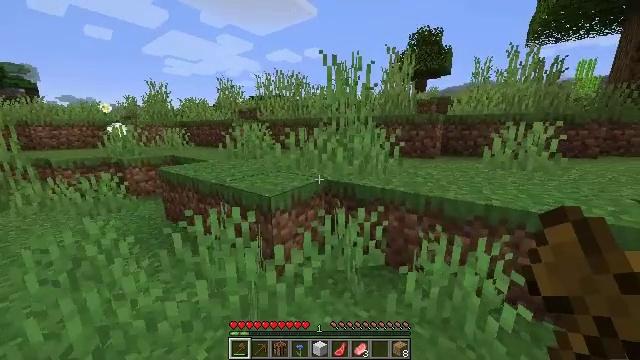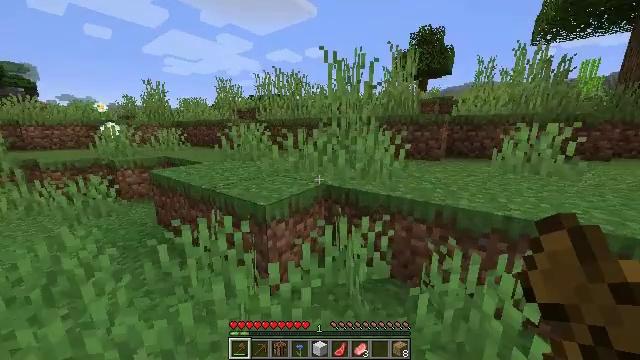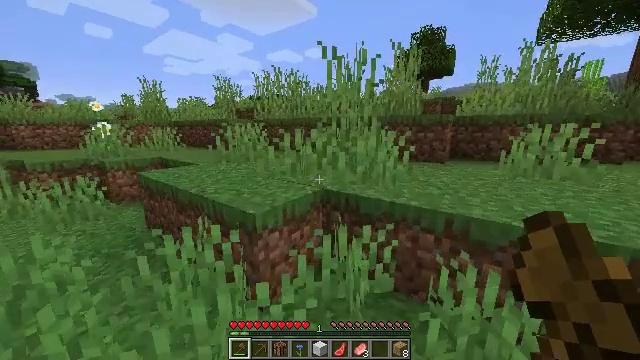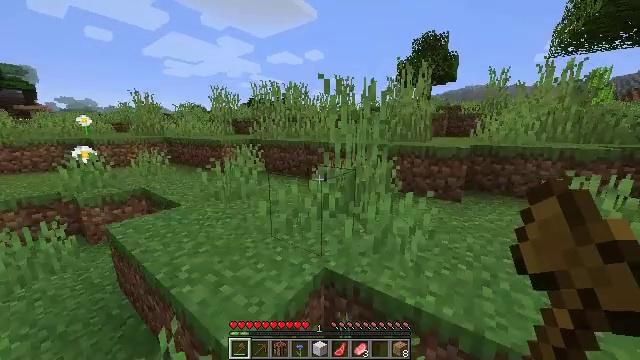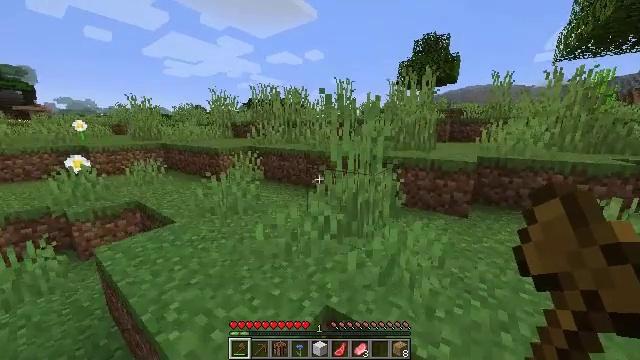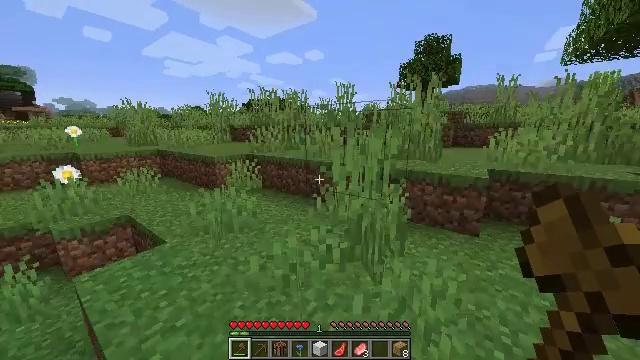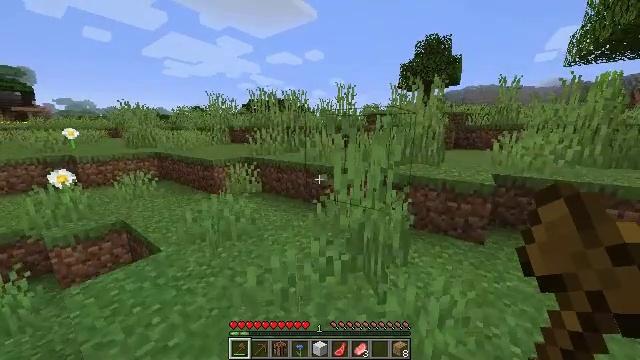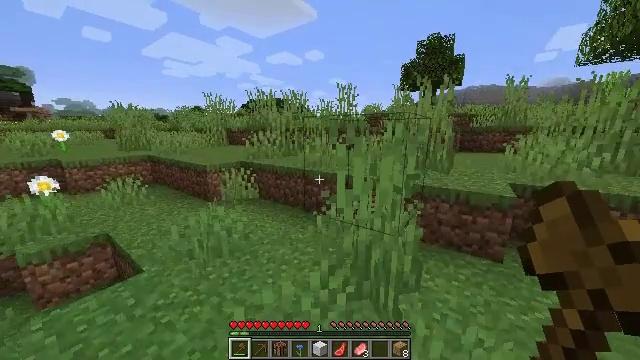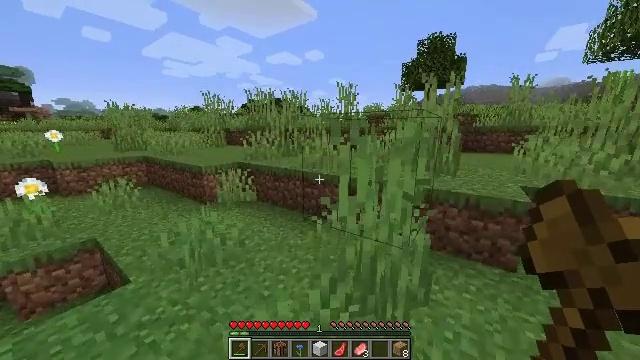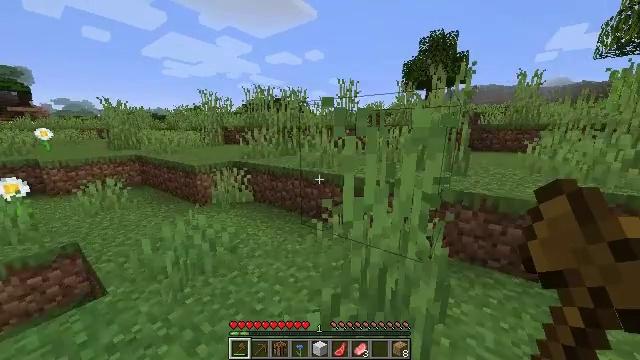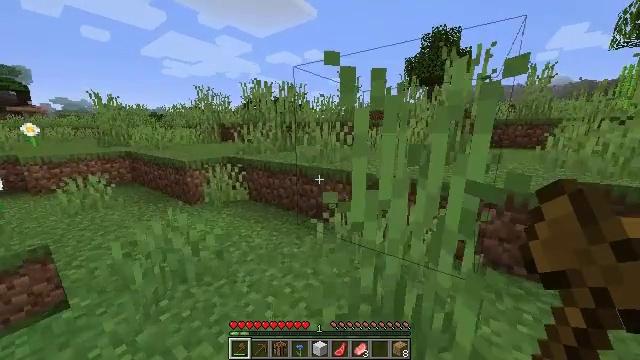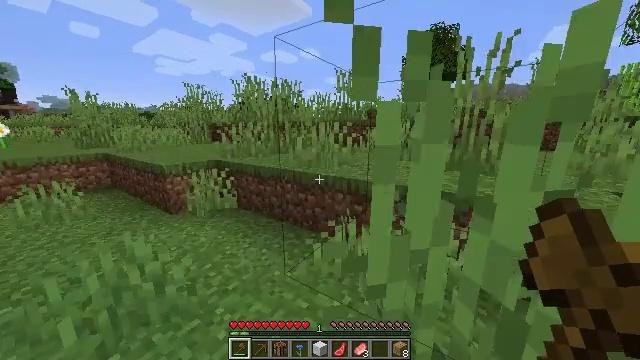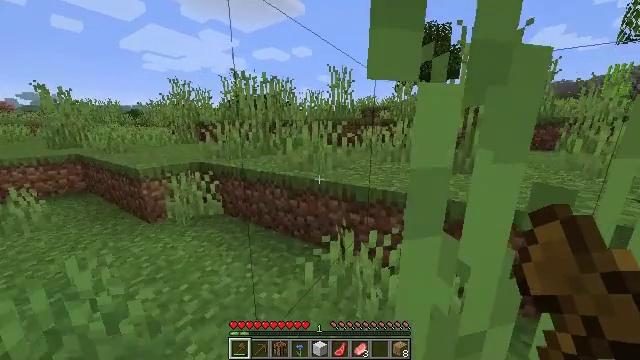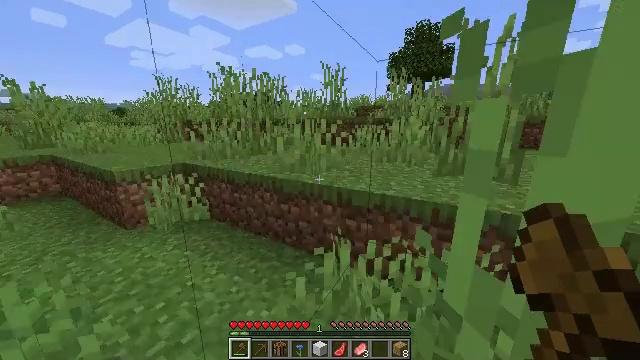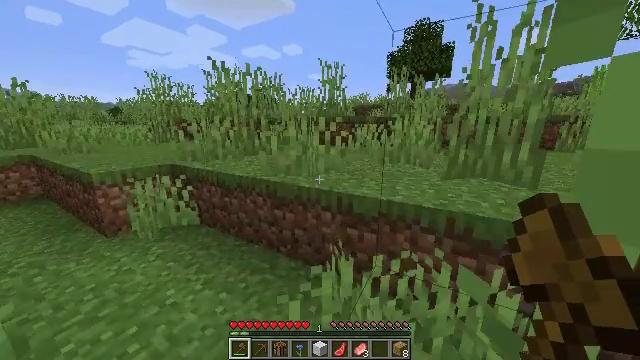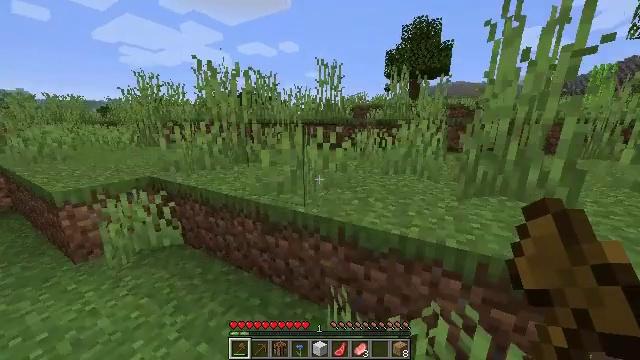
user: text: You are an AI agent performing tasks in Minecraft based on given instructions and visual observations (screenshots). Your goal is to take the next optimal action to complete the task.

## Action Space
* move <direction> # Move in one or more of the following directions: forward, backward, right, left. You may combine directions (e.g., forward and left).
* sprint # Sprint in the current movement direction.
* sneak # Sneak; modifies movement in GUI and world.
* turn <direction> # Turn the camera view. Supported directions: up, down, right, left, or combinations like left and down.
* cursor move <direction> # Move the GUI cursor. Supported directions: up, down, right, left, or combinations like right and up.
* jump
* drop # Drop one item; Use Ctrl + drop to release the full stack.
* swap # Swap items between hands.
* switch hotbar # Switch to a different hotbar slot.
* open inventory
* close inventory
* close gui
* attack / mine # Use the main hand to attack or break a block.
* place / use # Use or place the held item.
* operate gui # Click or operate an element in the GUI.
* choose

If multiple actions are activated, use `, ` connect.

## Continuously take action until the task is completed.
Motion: motion action
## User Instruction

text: Cut down the sugar cane stalks.
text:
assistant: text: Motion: move forward
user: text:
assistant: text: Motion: move forward, jump
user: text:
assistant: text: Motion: move forward, jump
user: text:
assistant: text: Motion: move forward, jump
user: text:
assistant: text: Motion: move forward, jump
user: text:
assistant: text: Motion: move forward, jump
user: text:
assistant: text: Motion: move forward
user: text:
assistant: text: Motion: move forward
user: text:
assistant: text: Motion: move forward
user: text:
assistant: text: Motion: move forward
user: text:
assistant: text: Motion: move forward, turn right
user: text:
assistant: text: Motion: move forward, turn right
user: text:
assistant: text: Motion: move forward, turn right
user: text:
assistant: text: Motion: move forward
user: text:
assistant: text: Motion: move forward, jump
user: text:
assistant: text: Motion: move forward, turn right, jump
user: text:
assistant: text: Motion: move forward, jump
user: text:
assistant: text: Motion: move forward, jump
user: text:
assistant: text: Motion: move forward, turn right, jump
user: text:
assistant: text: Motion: move forward, turn right, jump
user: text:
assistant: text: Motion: move forward, jump
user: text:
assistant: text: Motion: move forward
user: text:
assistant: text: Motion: move forward
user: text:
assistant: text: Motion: move forward
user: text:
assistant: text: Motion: move forward, jump
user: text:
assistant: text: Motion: move forward, jump
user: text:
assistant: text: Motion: move forward, jump
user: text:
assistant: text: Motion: move forward, jump
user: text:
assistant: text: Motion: move forward, jump
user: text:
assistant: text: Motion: move forward